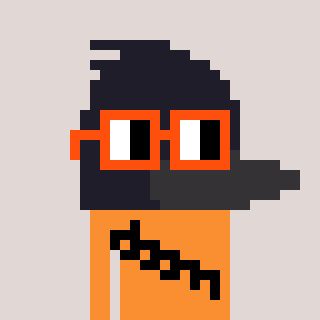
a pixel art character with square orange glasses, a raven-shaped head and a orange-colored body on a warm background